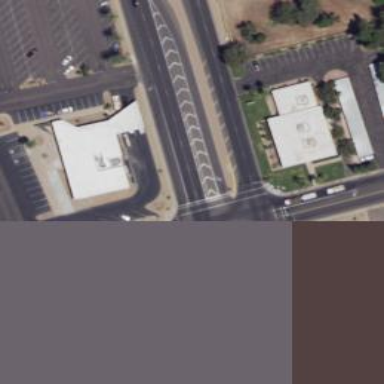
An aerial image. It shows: Solid stop line on the road marking.